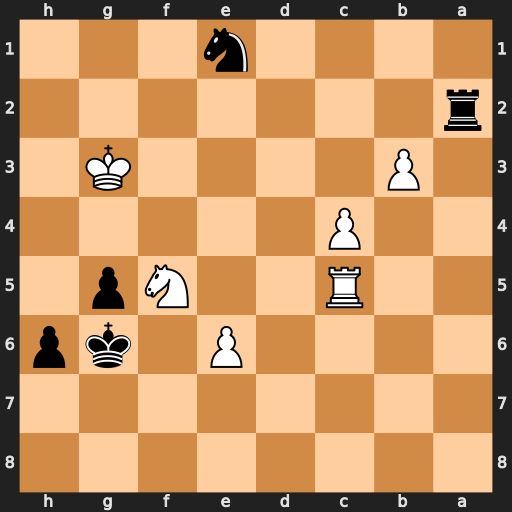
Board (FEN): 8/8/4P1kp/2R2Np1/2P5/1P4K1/r7/4n3
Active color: b
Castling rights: -
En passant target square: -
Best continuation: Rg2+ Kh3 g4+ Kh4 Nf3#